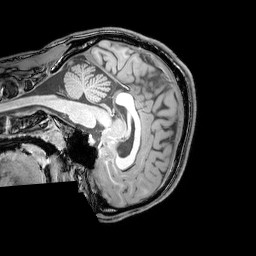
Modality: T1w
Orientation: sagittal
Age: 25
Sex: male
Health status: healthy
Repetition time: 0.081 s
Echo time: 0.037 s